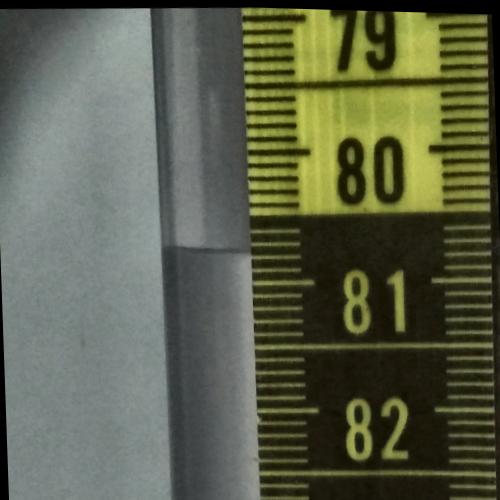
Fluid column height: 80.8 cm